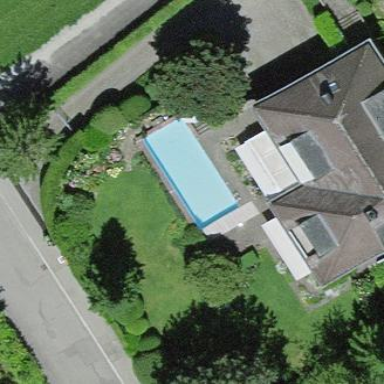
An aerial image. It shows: Swimming pool located in leisure land.